Question: I am trying to assign a value from a query result to a session but it isn't working..
below, i am registering the session username which is the users email
'''
$_SESSION['myusername'] = $myusername;
'''
Here i am trying to get the customer name from the same table were the email is stored and save it in the "name" session
'''
$_SESSION['name'] = $row['name'];
'''
here i am trying to fetch the user's name
'''
echo "Welcome ". $_SESSION['name'];
'''
'''
<?php
ob_start();
$host="localhost"; // Host name
$username="xx"; // Mysql username
$password="xx"; // Mysql password
$db_name="xx"; // Database name
$tbl_name="customer"; // Table name
$db_usercol="email"; // Field containing username
$db_passcol="password"; // Field containing password
// Connect to server and select databse.
mysql_connect("$host", "$username", "$password")or die("cannot connect");
mysql_select_db("$db_name")or die("cannot select DB");
// username and password sent from form
$myusername=$_POST['myusername'];
$mypassword=$_POST['mypassword'];
// To protect MySQL injection (more detail about MySQL injection)
$myusername = stripslashes($myusername);
$mypassword = stripslashes($mypassword);
$myusername = mysql_real_escape_string($myusername);
$mypassword = mysql_real_escape_string($mypassword);
$sql="SELECT * FROM $tbl_name WHERE $db_usercol='$myusername' and $db_passcol='$mypassword'";
$result=mysql_query($sql);
// Mysql_num_row is counting table row
$count=mysql_num_rows($result);
// If result matched $myusername and $mypassword, table row must be 1 row
if($count==1){
// Register $myusername, $mypassword and redirect to file "profile.php"
session_register("myusername");
session_register("mypassword");
$_SESSION['myusername'] = $myusername;
$_SESSION['name'] = $row['name'];
header("location:profile.php");
}
else {
echo "Wrong Username or Password";
}
ob_end_flush();
?>
'''
'''
<?
// Check if session is not registered , redirect back to main page.
// Put this code in first line of web page.
session_start();
if(isset($_SESSION[$myusername])){
header("location:members.php");
}
else
include("header.php");
?>
<body id="profile">
<div id="wholewrap">
<div id="bodywrap">
<div id="content">
<h1>Your Profile</h1>
<?php
echo "Welcome ". $_SESSION['myusername'];
echo "Welcome ". $_SESSION['name'];
?>
</div> <!-- content #end -->
<div id="sidebar">
Lorem Ipsum
</div> <!-- sidebar #end -->
</div> <!-- bodywrap #end -->
</div> <!-- wholewrap #end -->
<?php include("footer.php"); ?>
'''
I only get the username but not the name of the user, which is a field in the same table named

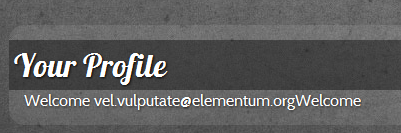
Answer: First you have to have a query, something like this
'''
$query = mysql_query("SELECT 'name' FROM 'users' WHERE 'email'='".$_POST['email']."'") or die(mysql_error()); // of course you want to clear the strings and validate them
'''
then you do
'''
if(mysql_num_rows($query) > 0)
{
$row = mysql_fetch_assoc($query);
$_SESSION['name'] = $row['name'];
}
'''